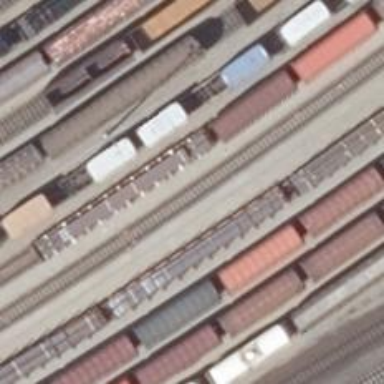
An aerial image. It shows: Rail yard with electrified contact lines for railway operations.